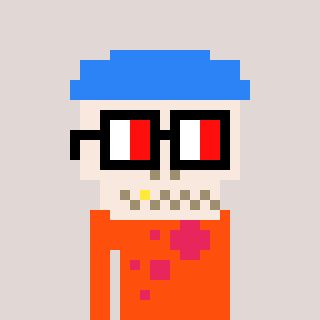
a pixel art character with square glasses with black frames and red eyes, a skeleton-hat-shaped head and a orange-colored body on a warm background